Question: I'm trying to change the start action for debugging in a VS2010 (C-)project to run a .bat file.
I found on MSDNA a <URL>. I have - when choosing the "Local Windows Debugger" - a "Command" field I can edit. I tried to enter there the full path to my .bat file, but that doesn't work, because the "file is unrecognized or unsupported binary format".
Do you know a) why I don't have "start action", b) why the bat file in the "command" field won't run?
This is what it looks like:

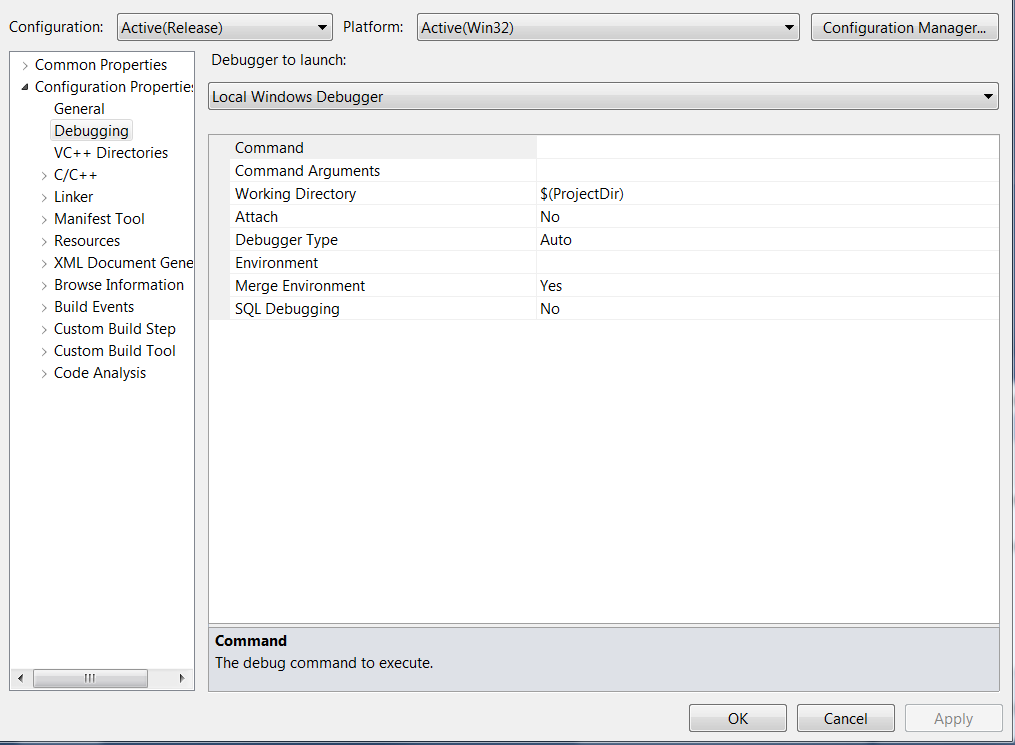
Answer: just created "console application" in vs2010 and found "Start Action" in place. What kind of project do you have?

a) "Start Action" is available only for .net projects
b) may be there is a problem with your .bat file. I just created an empty cpp project and set simple .bat file as Command. Everything works as expected.
Here is my .bat file
'''
@echo on
pause
'''
Try to use simple .bat and post the result here